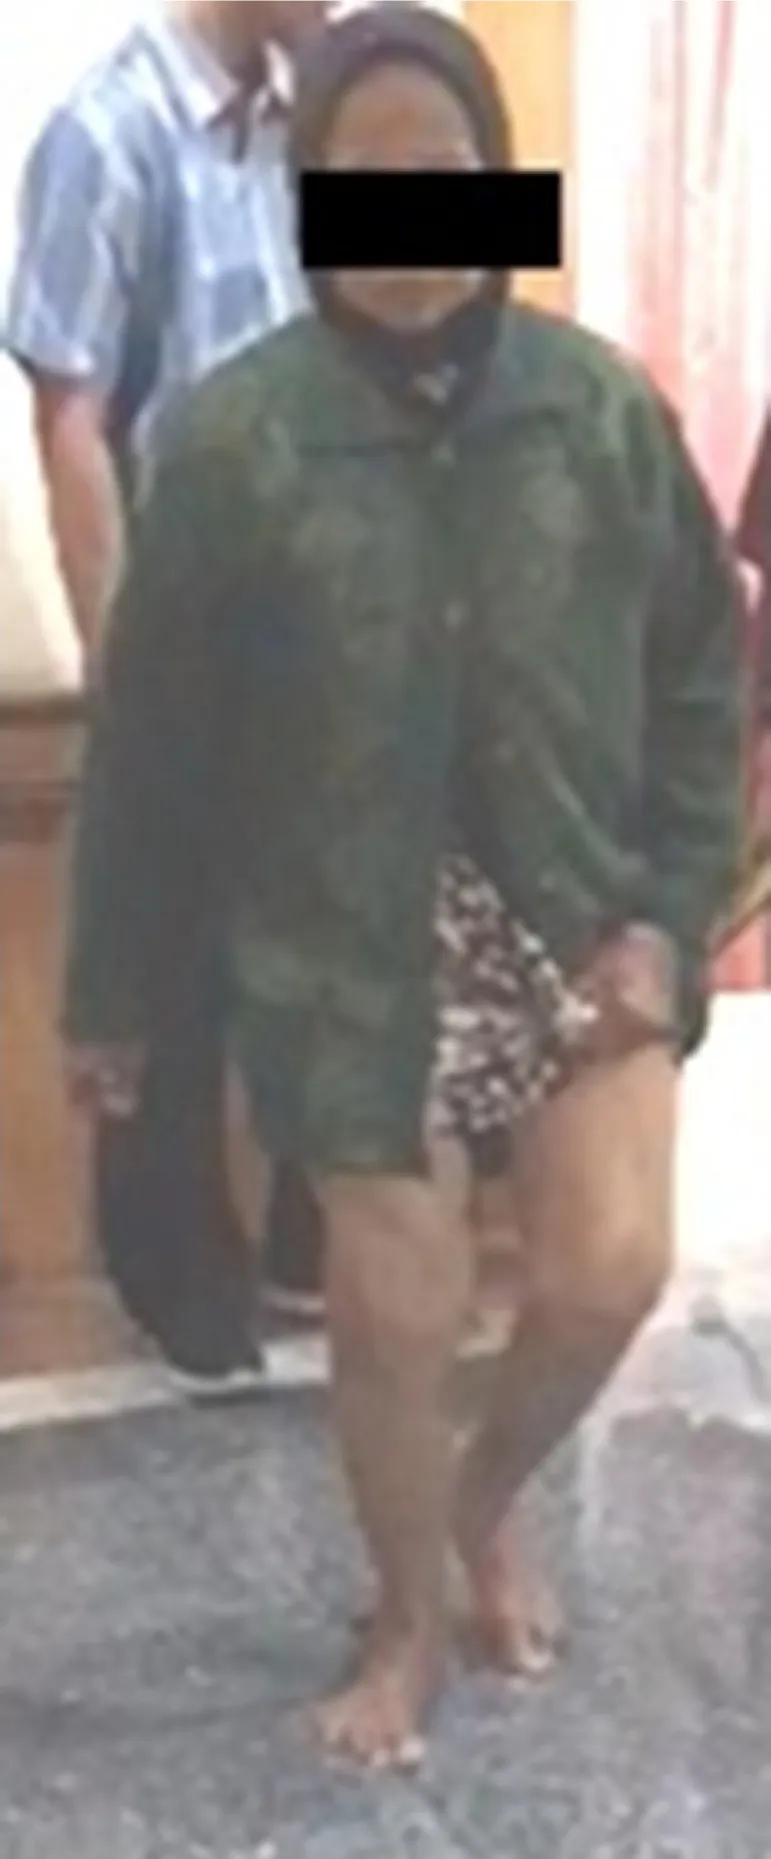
Clinical appearance 3 months following the surgery; stable while walking (source: internal documentation).
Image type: medical_photograph (skin_photograph)